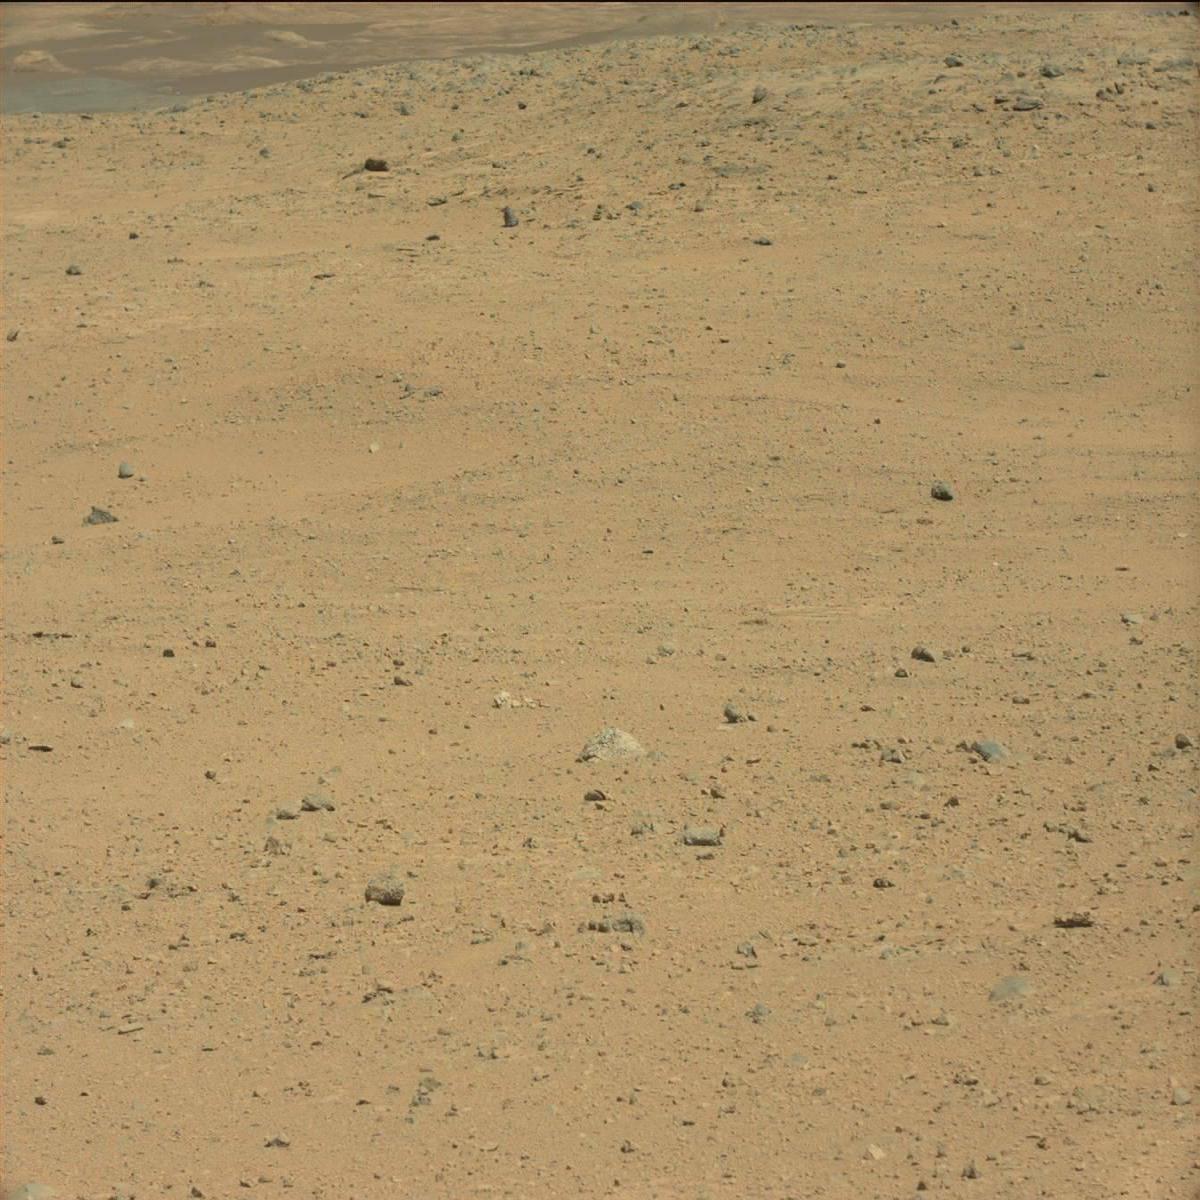
Terrain classes present: Bedrock, Ridge, Sand / Soil